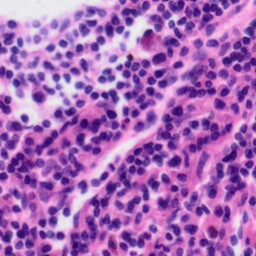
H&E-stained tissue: Tonsil